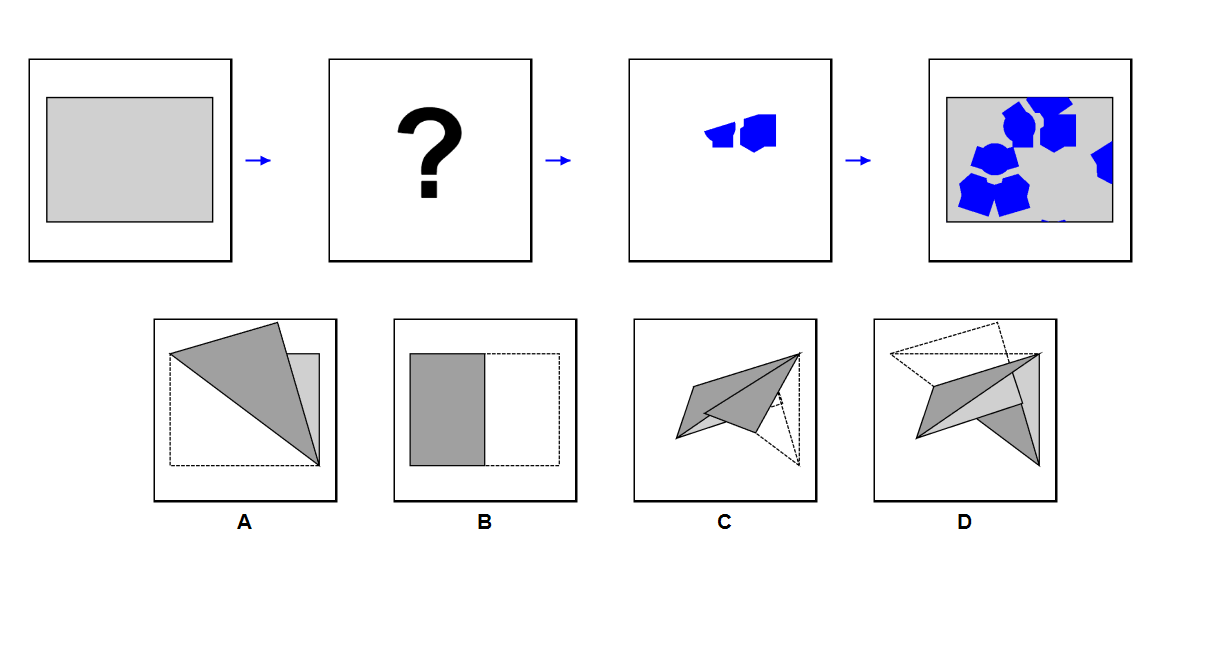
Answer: B